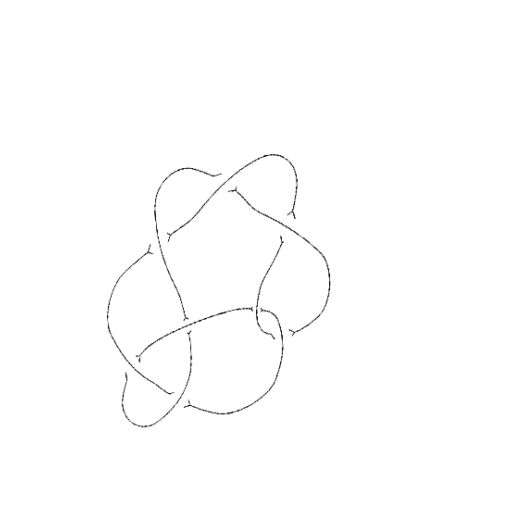
Crossing number: 8